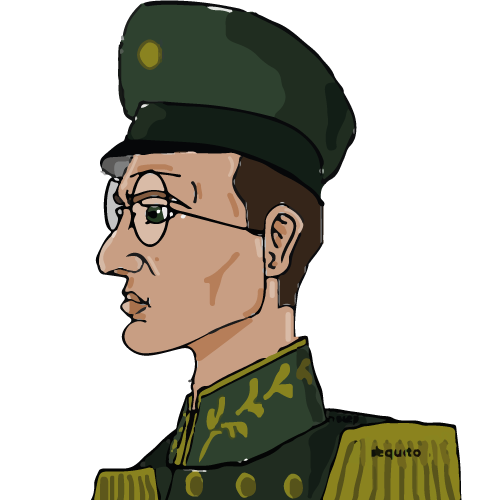
Label: 4_Yes_Chad